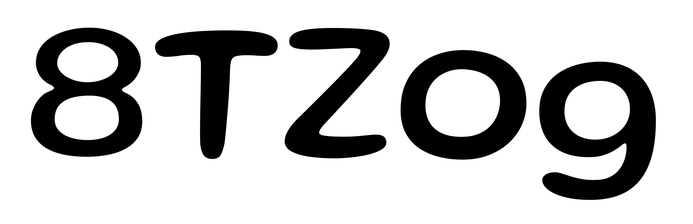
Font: Gluten_Regular